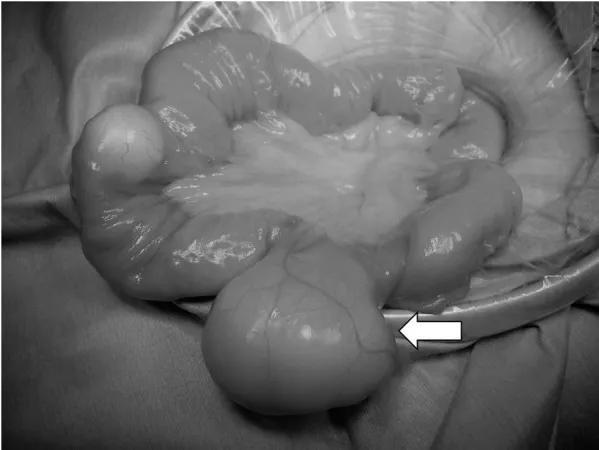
Operation finding showed the maximum size was 43 mm and exceeded the serosa.
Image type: medical_photograph (other_medical_photograph)